Question: im working on a web app. project and i need to change intersection region color for transparent objects. to set it darker i mean the intersection region color only the intersection region not the whole object.

intersection will not always be rectangular.
there will also be intersection with the image based svg objects.
so... creating an overlay object by calculating intersection region is quite impossible.
the only solution left is to interfere with render process of svg.
is there possible way to do this?? :/
and please tell me if this is not possible.
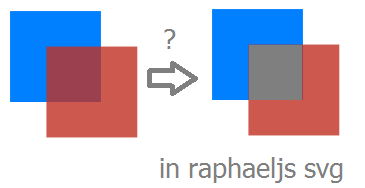
Answer: If you use MVVM, you could let your viewmodel handle the intersections. Say you have two layers in your presentation. One layer has the original shapes, the other layer has the intersections. The intersections could be bound to an Intersections property in your viewmodel. That Intersections property could be a collection of shape data(point arrays, or whatever).